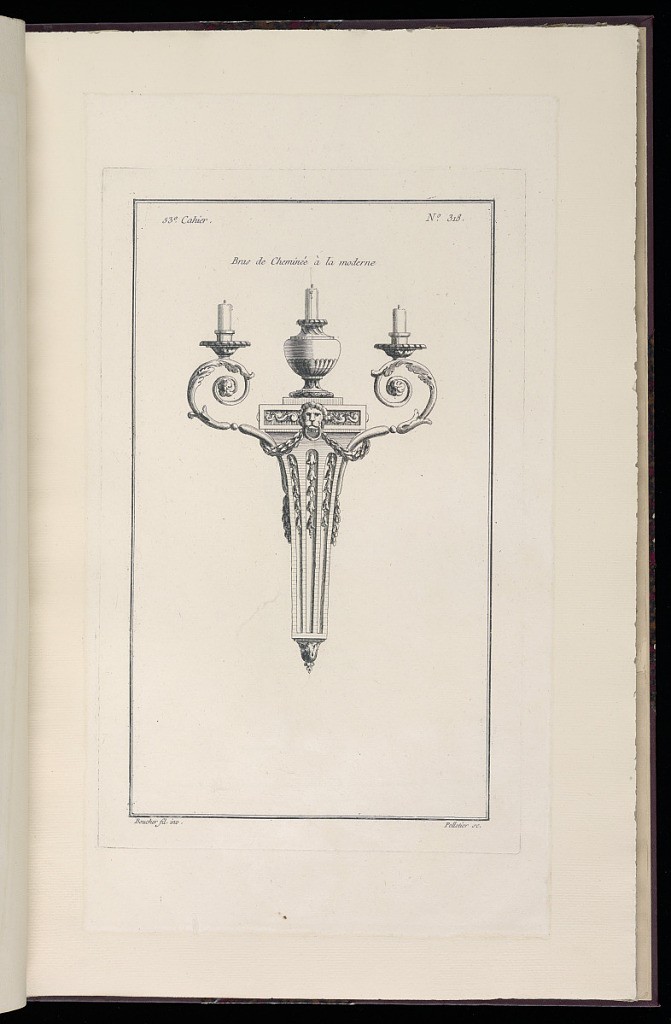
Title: Bras de Cheminée à la moderne
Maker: Juste-François Boucher, French, 1736 – 1782
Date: ca. 1775
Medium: Engraving on off white laid paper
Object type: Print
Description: Design for a two-arm candelabra decorated with ornament motifs including scrolling acanthus leaves, fluting, lion head with ring pull, wave pattern, and a vase. The plate is signed.